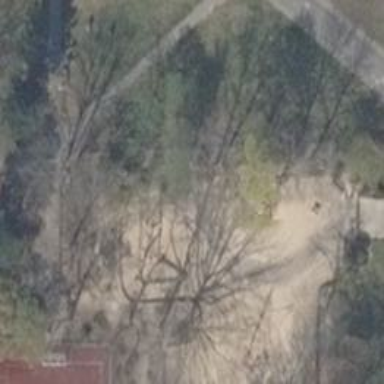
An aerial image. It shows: Springy playground.